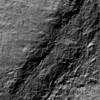
Label: not_dusty